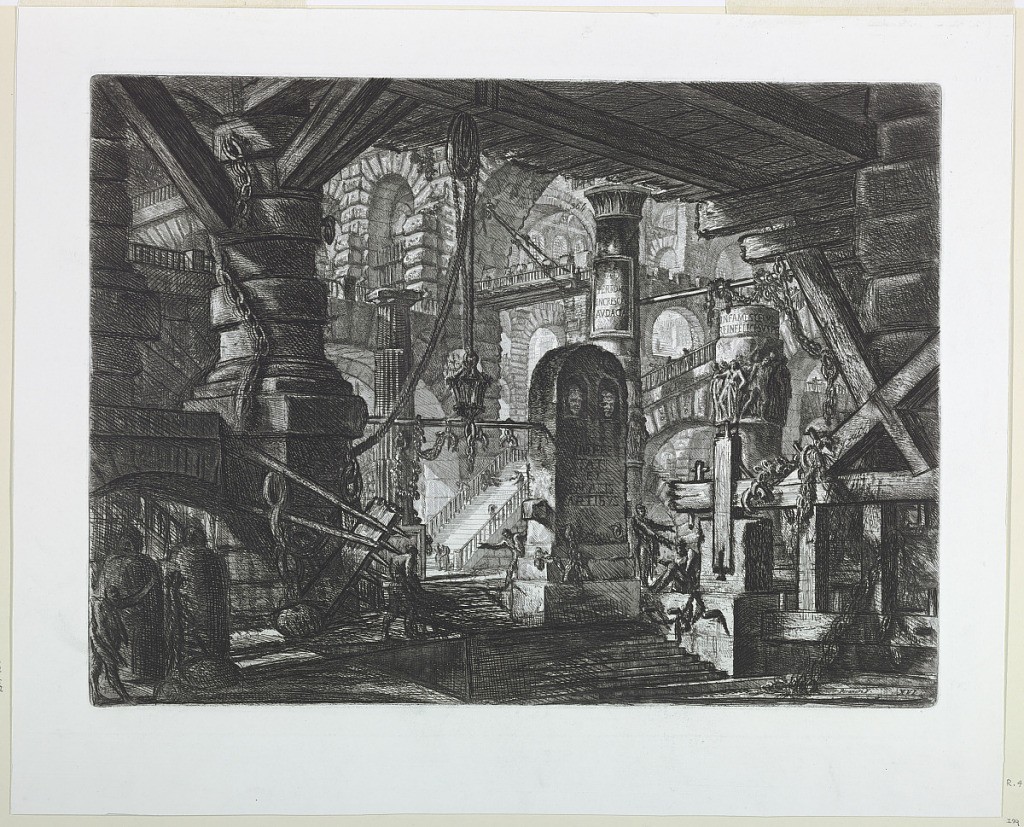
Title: Carceri Series, Plate XVI
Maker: Giovanni Battista Piranesi, Italian, 1720–1778
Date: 1745
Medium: Etching
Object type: Print
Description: Horizontal rectangle. Arcades with staircases in the background, before which are monuments bearing pseudo-Latin inscriptions. Numerous figures in the scene. Upper center, Calcografia number 364.